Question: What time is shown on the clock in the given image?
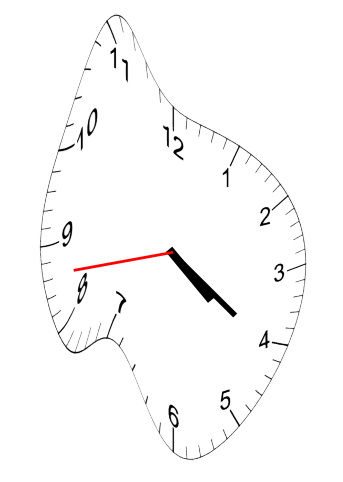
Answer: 04:20:43